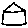
Label: house